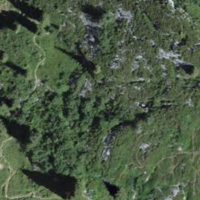
EUNIS habitat code: 23
Species observed at this site:
Arnica montana